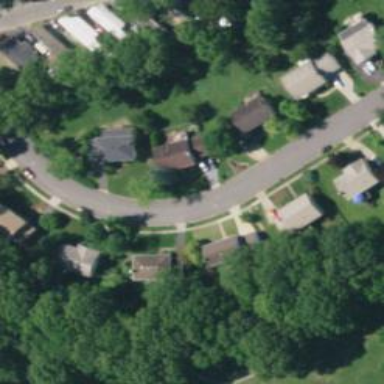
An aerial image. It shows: Residential road.